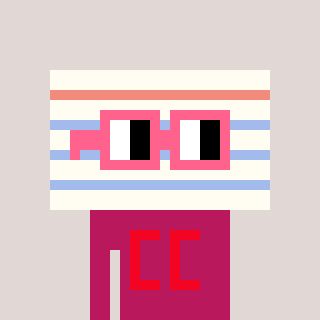
a pixel art character with square pink glasses, a empty notebook page-shaped head and a darkpink-colored body on a warm background